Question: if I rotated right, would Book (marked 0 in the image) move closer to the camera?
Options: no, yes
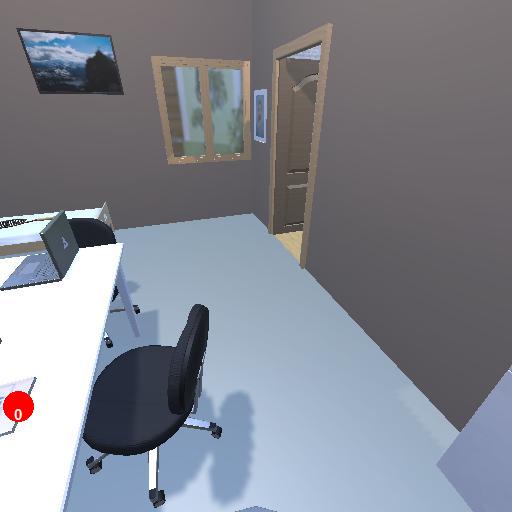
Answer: no